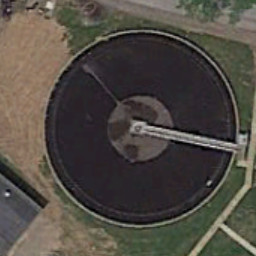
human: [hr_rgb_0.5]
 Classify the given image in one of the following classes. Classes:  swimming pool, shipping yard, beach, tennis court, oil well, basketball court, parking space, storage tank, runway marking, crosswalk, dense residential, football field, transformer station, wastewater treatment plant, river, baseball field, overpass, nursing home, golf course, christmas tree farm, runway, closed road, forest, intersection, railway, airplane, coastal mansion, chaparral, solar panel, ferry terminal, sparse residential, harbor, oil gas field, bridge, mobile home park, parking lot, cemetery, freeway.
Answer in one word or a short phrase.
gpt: wastewater treatment plant